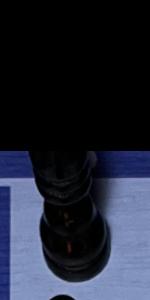
Label: Bishop_Black